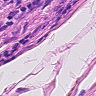
Metastatic tissue present: yes